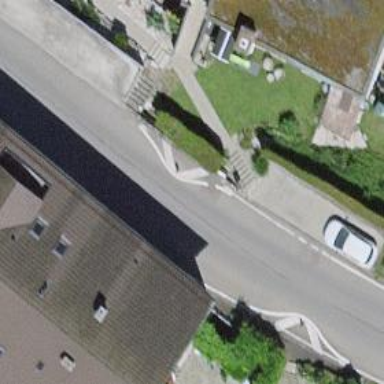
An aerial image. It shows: Road with steps.